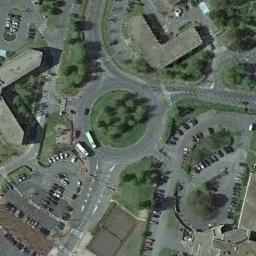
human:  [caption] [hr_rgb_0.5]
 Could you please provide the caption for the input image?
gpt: The roundabout is next to buildings and trees .

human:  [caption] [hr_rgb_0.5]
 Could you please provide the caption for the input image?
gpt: The roundabout with some exits and entrances is surrounded by some buildings and parking lots and some trees are in the middle of the roundabout .

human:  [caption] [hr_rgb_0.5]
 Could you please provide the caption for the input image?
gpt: There are several vehicles driving on the road at the roundabout, There are some buildings and some trees and some lawns around the roundabout, And many cars are parked in the open space beside the roundabout .

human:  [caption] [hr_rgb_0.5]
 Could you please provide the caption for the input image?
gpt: There are many cars beside the roundabout .

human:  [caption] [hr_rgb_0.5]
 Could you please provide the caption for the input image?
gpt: There are some green bushes and buildings near the roundabout .